Question: I'm seeing a weird behaviour in WPF with multiple instances of a UserControl. I'm trying to setup a collection of ComboBoxItems and bind it to its instance of the UserControl. But instead it binds all of them to it like below. Does anyone know how I'd change my code so that the items appear in the expected boxes?
Many thanks in advance!

'''
<Window x:Class="WpfUserControlSample.MainWindow"
xmlns="http://schemas.microsoft.com/winfx/2006/xaml/presentation"
xmlns:x="http://schemas.microsoft.com/winfx/2006/xaml"
xmlns:local="clr-namespace:WpfUserControlSample"
Title="MainWindow" Height="350" Width="525">
<StackPanel Orientation="Horizontal" Height="30">
<local:ToolbarButtonCombo x:Name="one" Text="Combo 1...">
<local:ToolbarButtonCombo.MenuItems>
<ComboBoxItem>Item 1</ComboBoxItem>
<ComboBoxItem>Item 2</ComboBoxItem>
</local:ToolbarButtonCombo.MenuItems>
</local:ToolbarButtonCombo>
<local:ToolbarButtonCombo x:Name="two" Text="Combo 2...">
<local:ToolbarButtonCombo.MenuItems>
<ComboBoxItem>Item 3</ComboBoxItem>
<ComboBoxItem>Item 4</ComboBoxItem>
</local:ToolbarButtonCombo.MenuItems>
</local:ToolbarButtonCombo>
<local:ToolbarButtonCombo x:Name="three" Text="Combo 3..."></local:ToolbarButtonCombo>
</StackPanel>
</Window>
'''
'''
<UserControl x:Class="WpfUserControlSample.ToolbarButtonCombo"
xmlns="http://schemas.microsoft.com/winfx/2006/xaml/presentation"
xmlns:x="http://schemas.microsoft.com/winfx/2006/xaml"
xmlns:mc="http://schemas.openxmlformats.org/markup-compatibility/2006"
xmlns:d="http://schemas.microsoft.com/expression/blend/2008"
mc:Ignorable="d"
d:DesignHeight="30"
Name="Control">
<StackPanel Orientation="Horizontal">
<Button Name="btn" Command="{Binding Path=ButtonCommand,ElementName=Control}">
<TextBlock Text="{Binding Path=Text, ElementName=Control, FallbackValue=Label}"></TextBlock>
</Button>
<ComboBox x:Name="cmb" Margin="0,0,0,0"
ItemsSource="{Binding Path=MenuItems,ElementName=Control}">
</ComboBox>
</StackPanel>
</UserControl>
'''
'''
namespace WpfUserControlSample
{
/// <summary>
/// Interaction logic for ToolbarButtonCombo.xaml
/// </summary>
public partial class ToolbarButtonCombo : UserControl
{
public ToolbarButtonCombo()
{
InitializeComponent();
}
public static readonly DependencyProperty ButtonCommandProperty =
DependencyProperty.Register("ButtonCommand", typeof(ICommand), typeof(ToolbarButtonCombo));
public ICommand ButtonCommand
{
get { return (ICommand)GetValue(ButtonCommandProperty); }
set { SetValue(ButtonCommandProperty,value);}
}
public static readonly DependencyProperty MenuItemsProperty =
DependencyProperty.Register("MenuItems", typeof(ObservableCollection<ComboBoxItem>),
typeof(ToolbarButtonCombo), new FrameworkPropertyMetadata(new ObservableCollection<ComboBoxItem>()));
public ObservableCollection<ComboBoxItem> MenuItems
{
get { return (ObservableCollection<ComboBoxItem>)GetValue(MenuItemsProperty); }
set { SetValue(MenuItemsProperty, value); }
}
public static readonly DependencyProperty TextProperty =
DependencyProperty.Register("Text", typeof(string), typeof(ToolbarButtonCombo));
public string Text
{
get { return (string) GetValue(TextProperty);}
set { SetValue(TextProperty, value); }
}
}
}
'''
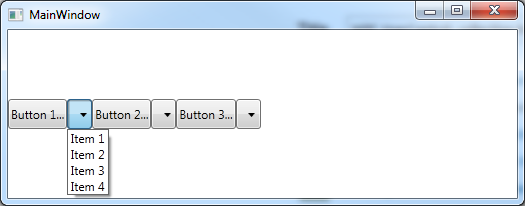
Answer: Your 'MenuItems' property is wrong.
Collection properties in WPF should be <URL>.
You're using the same 'ObservableCollection<ComboBoxItem>' instance (the default value) for all instances of the control, so they all share the same items.